Question: Say i have a line pointing 35 degree, and i want to draw a line on that line and produce a 90 degree angle how can i fine the angle of the second line?
image would explain better.
So in the upper image we have a line that has 0 degree, while another line intersects it at 90 degree - and we already know its a 90.
in the lower image a line is at 30-40 degrees, how do i find the angle of the second line ?
in javascript if possible.
Thanks
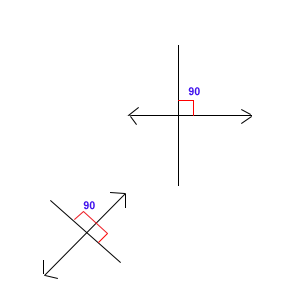
Answer: If you know that angle A is 35 degrees then angle B just needs to be 35 + 90. Allowing for "wrap-around" past 360 degrees for cases where angle A is greater than 270 degrees you can do this:
'''
var B = (A + 90) % 360;
'''
That way if A is, say, 290 degrees you'll get B as 20 rather than 380.